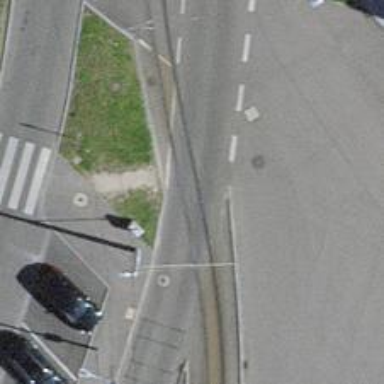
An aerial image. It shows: Tram level crossing on the railway.